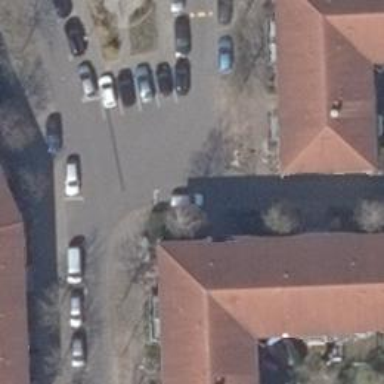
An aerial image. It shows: Living street.